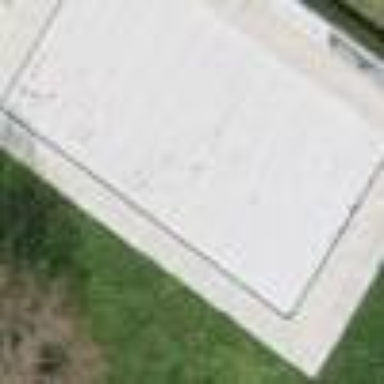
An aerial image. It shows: Swimming pool located in leisure land.